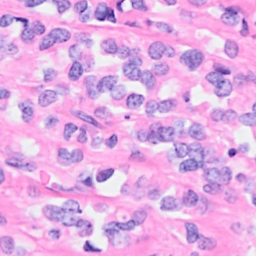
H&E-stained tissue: Breast